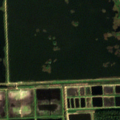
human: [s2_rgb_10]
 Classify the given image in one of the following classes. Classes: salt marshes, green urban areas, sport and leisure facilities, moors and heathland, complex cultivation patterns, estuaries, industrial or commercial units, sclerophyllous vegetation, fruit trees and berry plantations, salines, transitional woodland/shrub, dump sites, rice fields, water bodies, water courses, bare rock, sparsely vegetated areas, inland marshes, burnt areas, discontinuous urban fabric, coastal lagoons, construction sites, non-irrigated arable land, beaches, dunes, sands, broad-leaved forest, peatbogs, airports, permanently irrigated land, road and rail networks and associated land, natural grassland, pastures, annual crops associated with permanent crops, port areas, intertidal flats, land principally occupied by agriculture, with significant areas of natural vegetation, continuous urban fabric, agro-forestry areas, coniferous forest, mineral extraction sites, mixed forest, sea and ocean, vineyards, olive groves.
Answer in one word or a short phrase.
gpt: water bodies